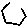
Label: hexagon